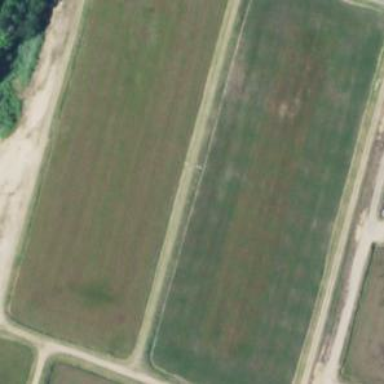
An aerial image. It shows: Farmland with cranberries as the main crop.